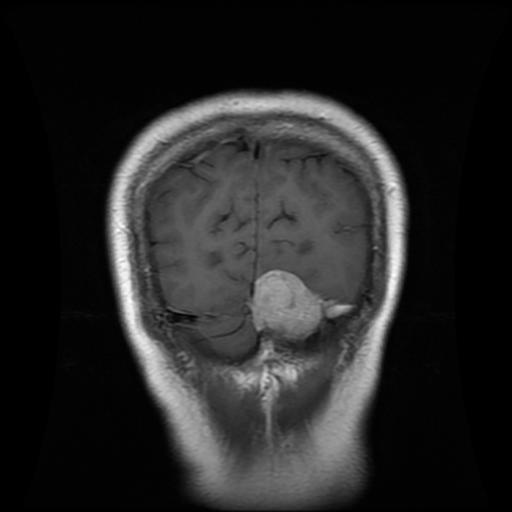
Label: meningioma